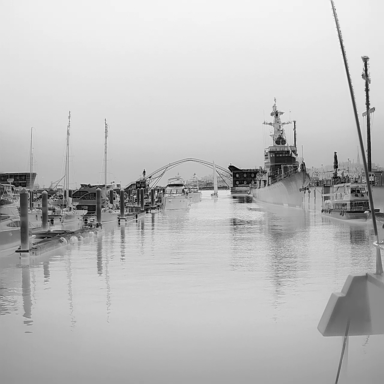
There is a container_ship in the infrared image.